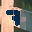
Label: 7